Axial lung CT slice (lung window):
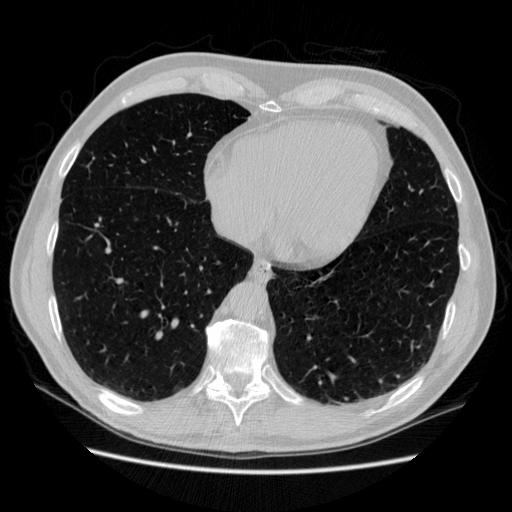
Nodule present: no